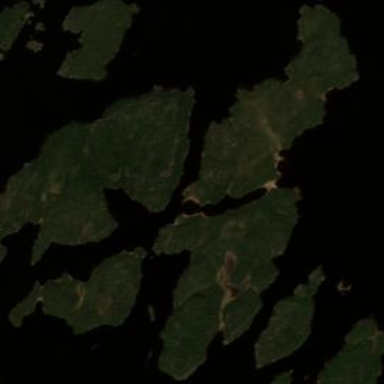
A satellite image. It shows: Island.